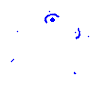
Particle: kaon